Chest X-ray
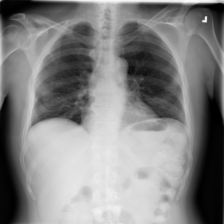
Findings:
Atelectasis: negative
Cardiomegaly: negative
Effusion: negative
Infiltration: negative
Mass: negative
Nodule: negative
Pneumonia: negative
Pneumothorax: negative
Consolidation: negative
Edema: negative
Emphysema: negative
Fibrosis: negative
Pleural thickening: negative
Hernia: negative